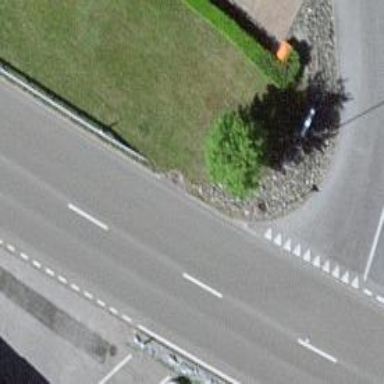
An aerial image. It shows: Primary road with asphalt surface.